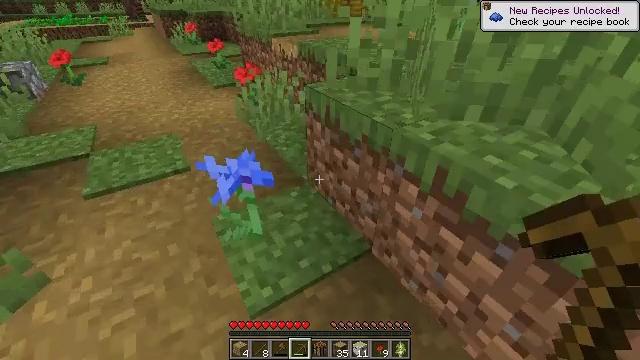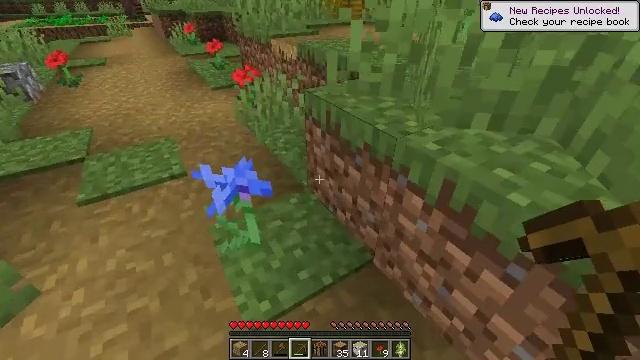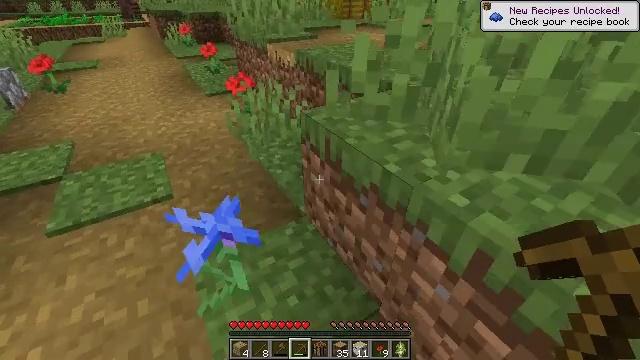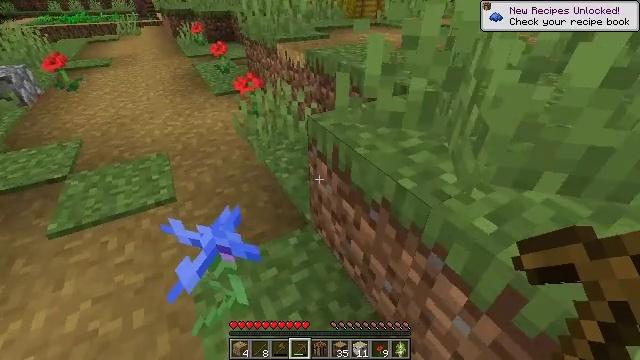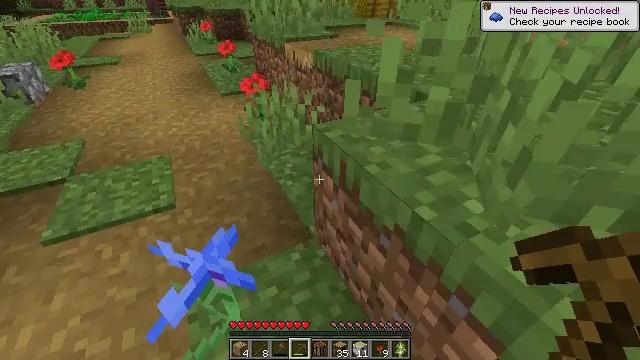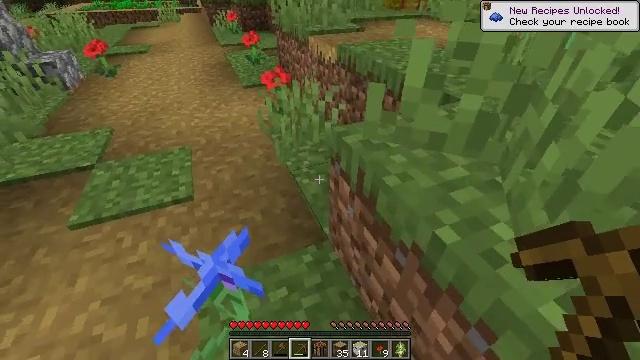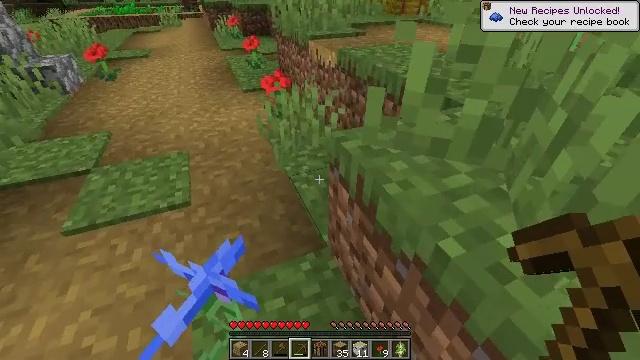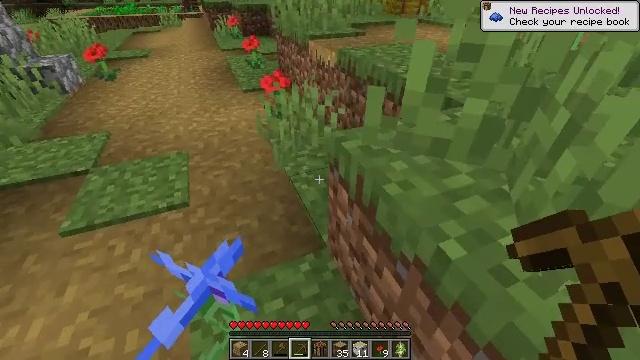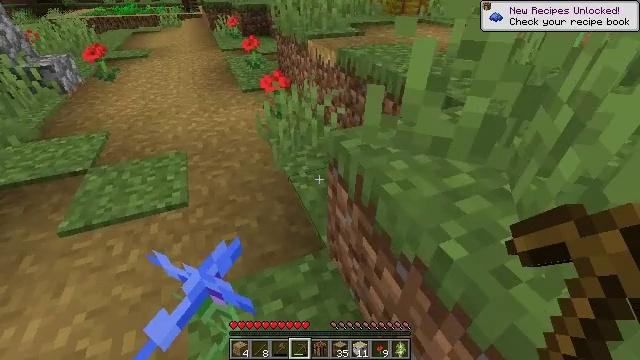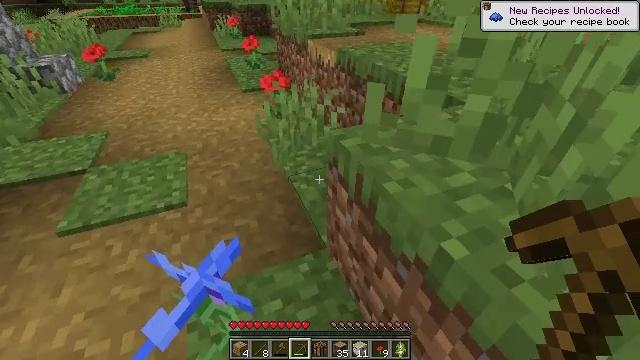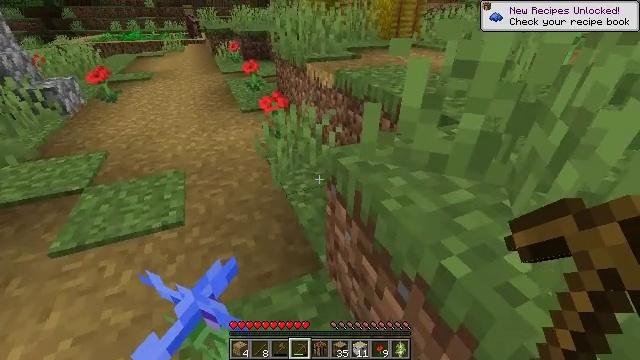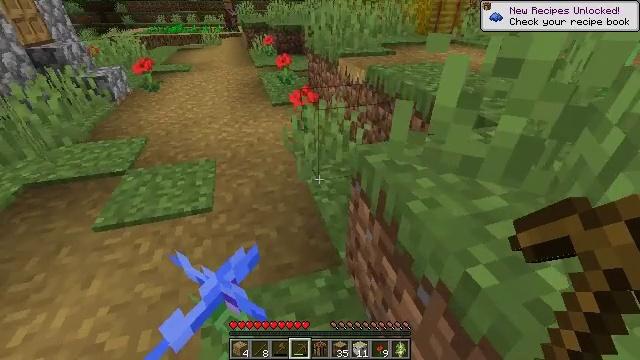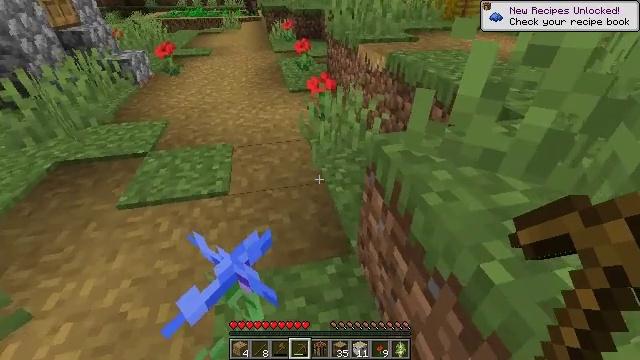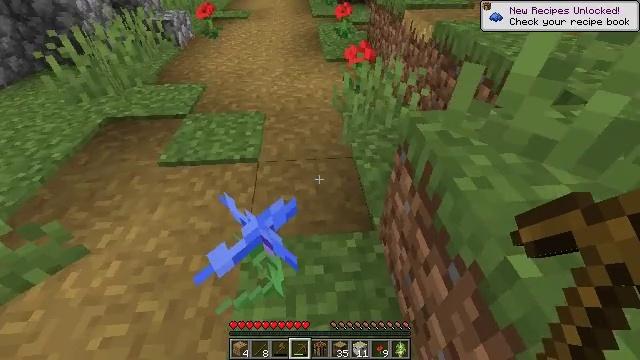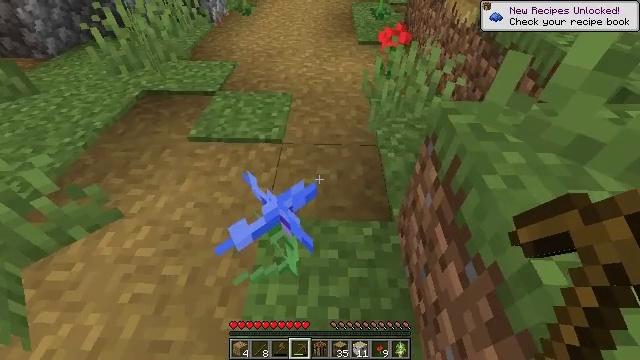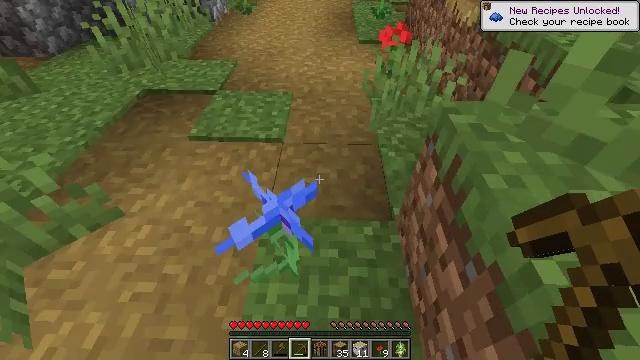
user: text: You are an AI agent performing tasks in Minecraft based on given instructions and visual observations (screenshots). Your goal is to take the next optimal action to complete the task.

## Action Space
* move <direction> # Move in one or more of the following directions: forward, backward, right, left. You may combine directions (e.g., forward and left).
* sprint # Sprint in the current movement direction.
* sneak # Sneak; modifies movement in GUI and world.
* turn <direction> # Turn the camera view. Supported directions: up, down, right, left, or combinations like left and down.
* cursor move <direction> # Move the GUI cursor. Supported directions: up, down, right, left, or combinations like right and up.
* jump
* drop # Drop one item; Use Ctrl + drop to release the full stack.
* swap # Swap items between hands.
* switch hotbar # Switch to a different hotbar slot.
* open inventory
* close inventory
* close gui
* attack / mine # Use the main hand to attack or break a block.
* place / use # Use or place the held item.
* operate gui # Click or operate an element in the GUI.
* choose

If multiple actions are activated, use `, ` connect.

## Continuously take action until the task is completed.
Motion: motion action
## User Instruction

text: Mine a cornflower from the ground.
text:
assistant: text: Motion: move forward
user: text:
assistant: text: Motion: move forward
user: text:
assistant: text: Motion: move forward, turn left
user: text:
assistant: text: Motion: turn left
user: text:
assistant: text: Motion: turn left and down
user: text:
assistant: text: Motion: no_op
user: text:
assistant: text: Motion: no_op
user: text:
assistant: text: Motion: no_op
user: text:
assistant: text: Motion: no_op
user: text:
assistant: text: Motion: turn up
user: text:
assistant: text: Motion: turn left
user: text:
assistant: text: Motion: turn left and down
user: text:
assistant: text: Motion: turn left and down
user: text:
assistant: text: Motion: turn left and down
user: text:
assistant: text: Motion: no_op
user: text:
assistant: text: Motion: no_op
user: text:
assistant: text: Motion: no_op
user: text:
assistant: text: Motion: no_op
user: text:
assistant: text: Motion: turn left and down
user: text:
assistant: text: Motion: no_op
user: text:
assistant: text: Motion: turn left and down
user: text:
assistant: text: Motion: turn left
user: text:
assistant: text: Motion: no_op
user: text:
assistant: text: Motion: attack / mine
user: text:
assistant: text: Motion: attack / mine
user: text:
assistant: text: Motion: attack / mine
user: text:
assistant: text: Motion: attack / mine
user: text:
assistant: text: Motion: attack / mine
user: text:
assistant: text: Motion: attack / mine